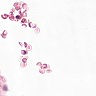
Metastatic tissue present: no